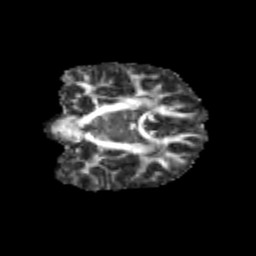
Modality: FA
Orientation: coronal
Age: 9
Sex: male
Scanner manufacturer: siemens
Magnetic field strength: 3 T
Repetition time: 3.8 s
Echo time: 0.07 s